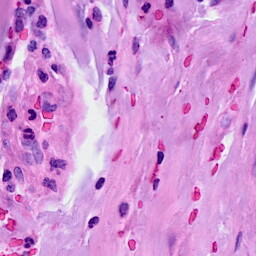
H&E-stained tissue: Breast